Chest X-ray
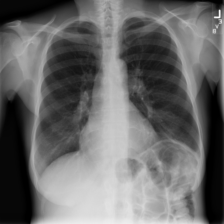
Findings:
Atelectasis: negative
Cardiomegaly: negative
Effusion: negative
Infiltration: negative
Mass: negative
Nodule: negative
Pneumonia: negative
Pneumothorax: negative
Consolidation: negative
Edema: negative
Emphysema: negative
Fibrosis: negative
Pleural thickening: negative
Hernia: negative